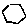
Label: hexagon